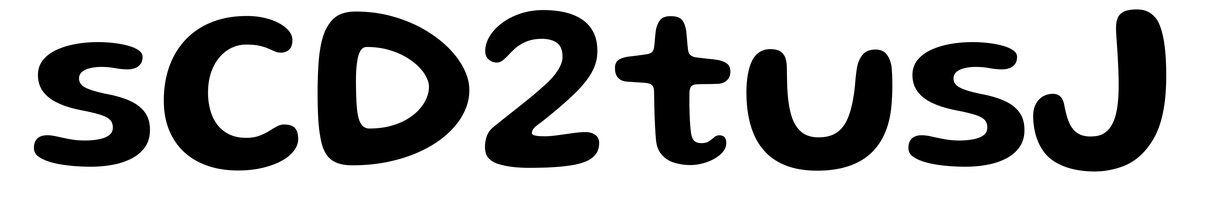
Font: Gluten_Medium